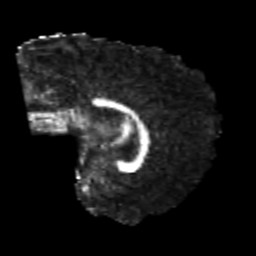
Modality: FA
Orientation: sagittal
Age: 20
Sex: male
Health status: healthy
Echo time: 0.074 s